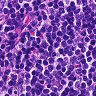
Metastatic tissue present: no